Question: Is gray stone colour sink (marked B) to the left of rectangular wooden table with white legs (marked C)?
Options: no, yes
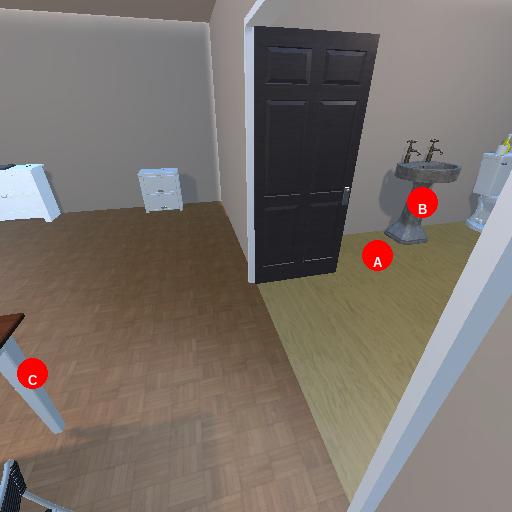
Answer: no